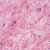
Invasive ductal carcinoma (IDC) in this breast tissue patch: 0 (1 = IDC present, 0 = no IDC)